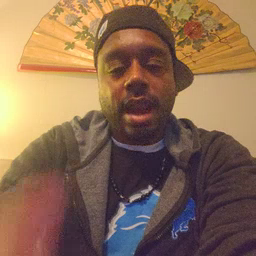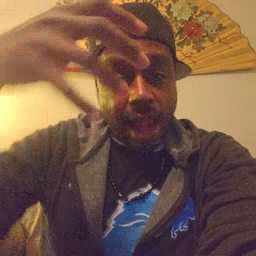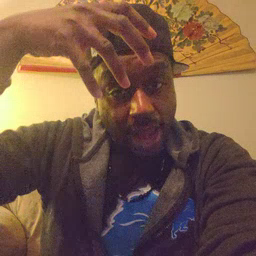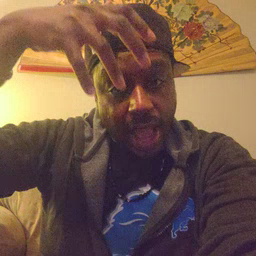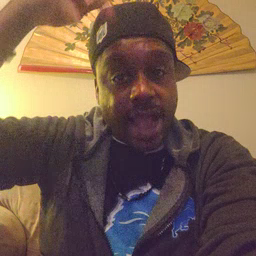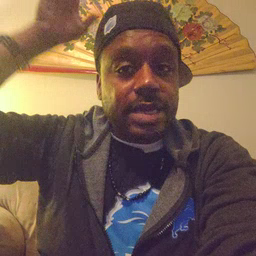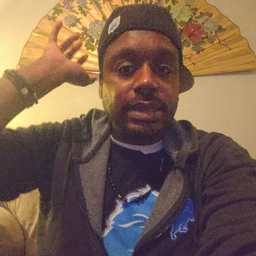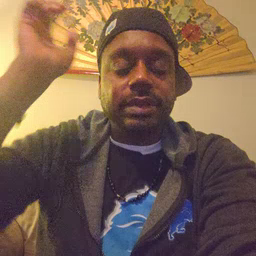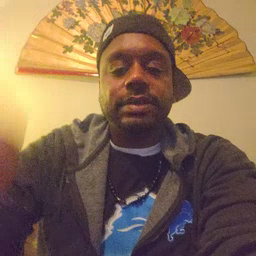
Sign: lion